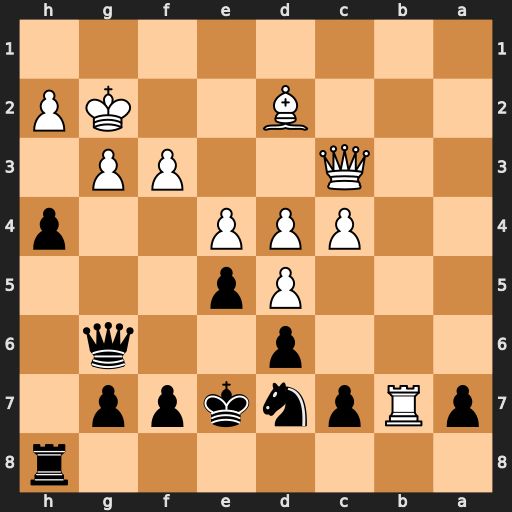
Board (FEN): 7r/pRpnkpp1/3p2q1/3Pp3/2PPP2p/2Q2PP1/3B2KP/8
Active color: b
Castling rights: -
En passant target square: -
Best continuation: hxg3 hxg3 Qh5